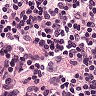
Metastatic tissue present: no